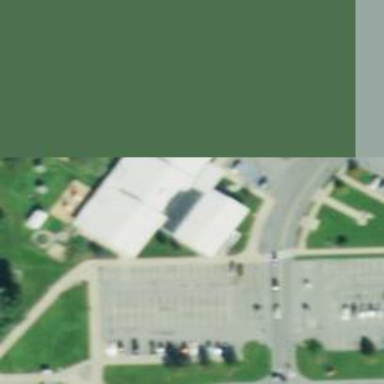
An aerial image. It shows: Kindergarten building.